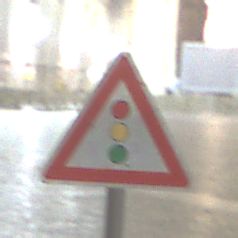
Verkehrszeichen: Lichtzeichenanlage
Umgebung: Outdoor, Urban
Tageszeit: Night
Wetter: PartlyCloudy
Licht: Artificial
Jahreszeit: NotSpecified
Kontrast: HighContrast